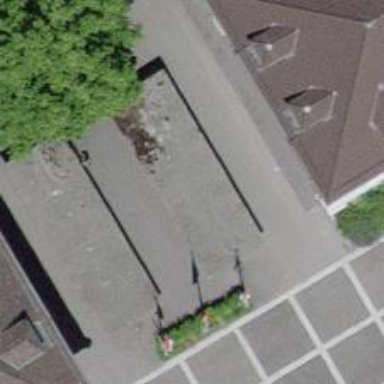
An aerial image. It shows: Bicycle parking area.